Question: I want to make a request to search for 'customized' things, like: Restaurants nearby (see screenshot here)..
Another example is: Music my friends like, in the <URL>, if I query music, I just get what I like, not my friends'. Any tip? tks.
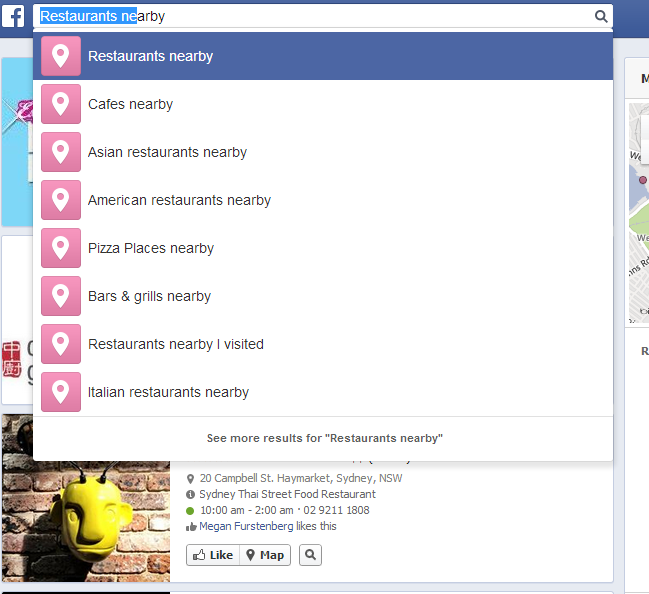
Answer: will give you the music interests of your friends
and for nearby restaurants you will have to execute a complex query like
'''
search?q=cafe&type=place&center=37.76,-122.427&distance=1000
'''
Refer to this <URL> for search types